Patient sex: F
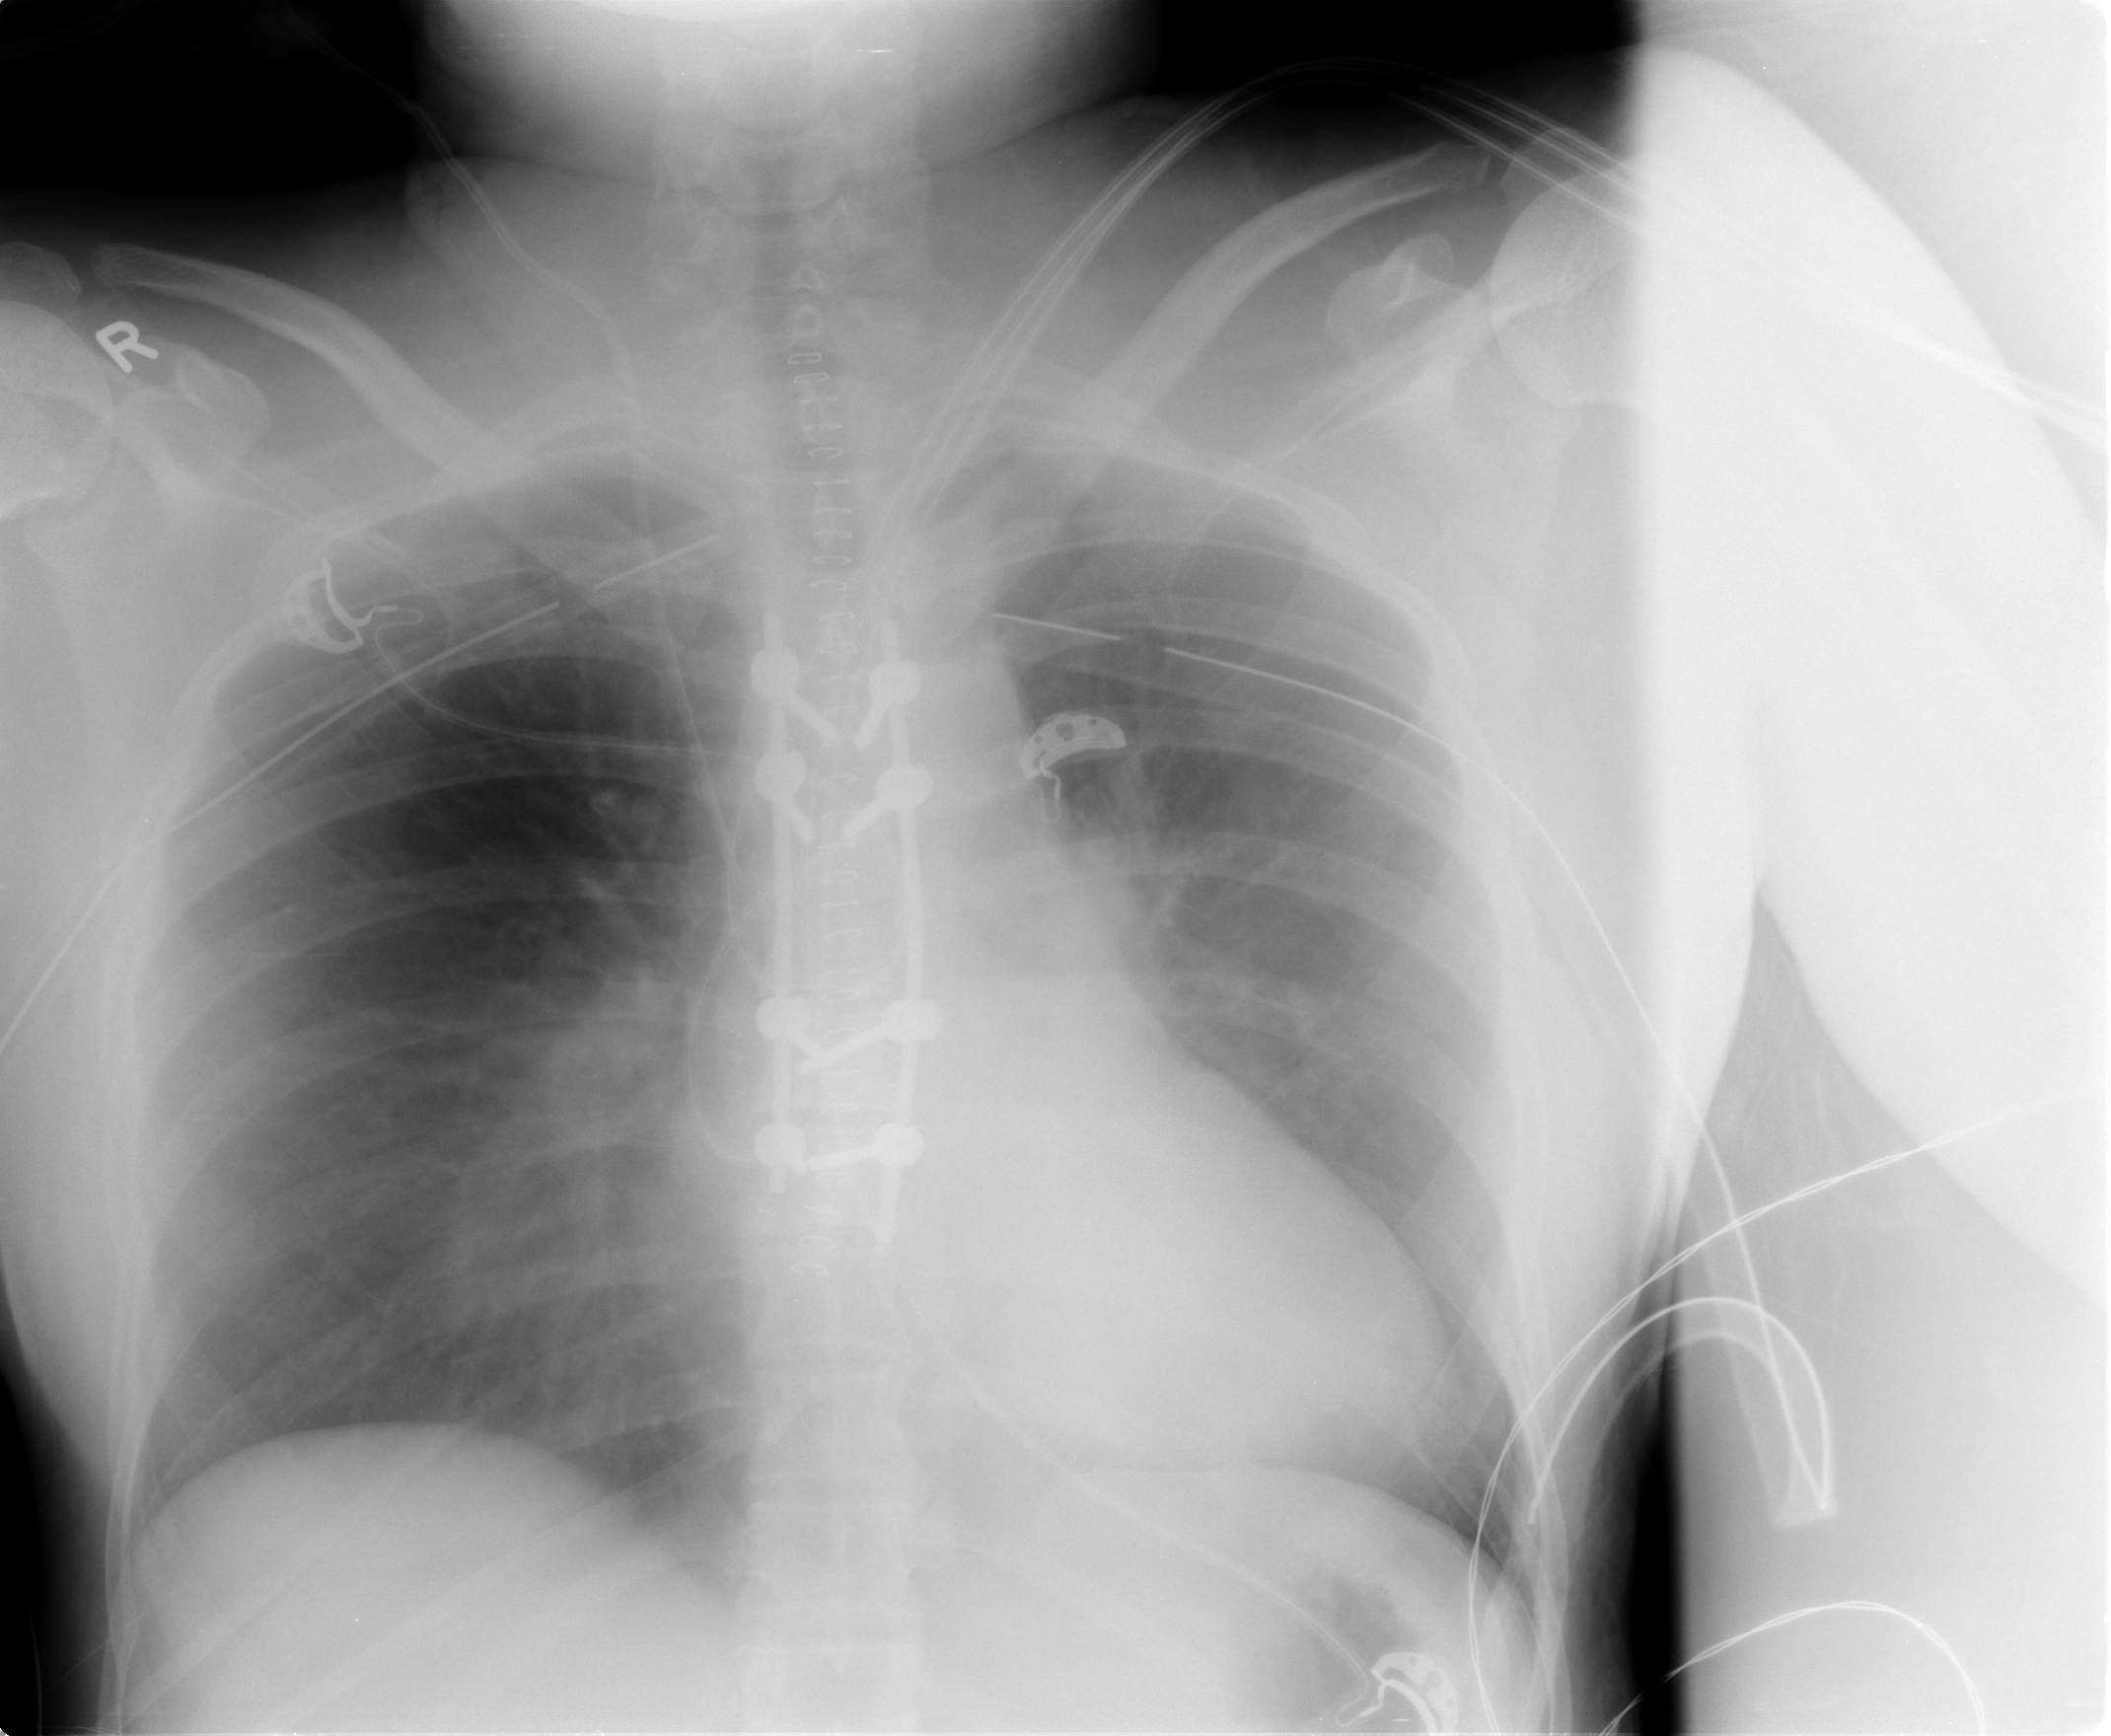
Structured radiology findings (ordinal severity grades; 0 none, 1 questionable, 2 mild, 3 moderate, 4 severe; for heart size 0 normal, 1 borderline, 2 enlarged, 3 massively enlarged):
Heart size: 0
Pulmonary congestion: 0
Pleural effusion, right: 0
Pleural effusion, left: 0
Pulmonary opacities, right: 0
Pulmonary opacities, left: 0
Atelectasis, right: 2
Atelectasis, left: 0